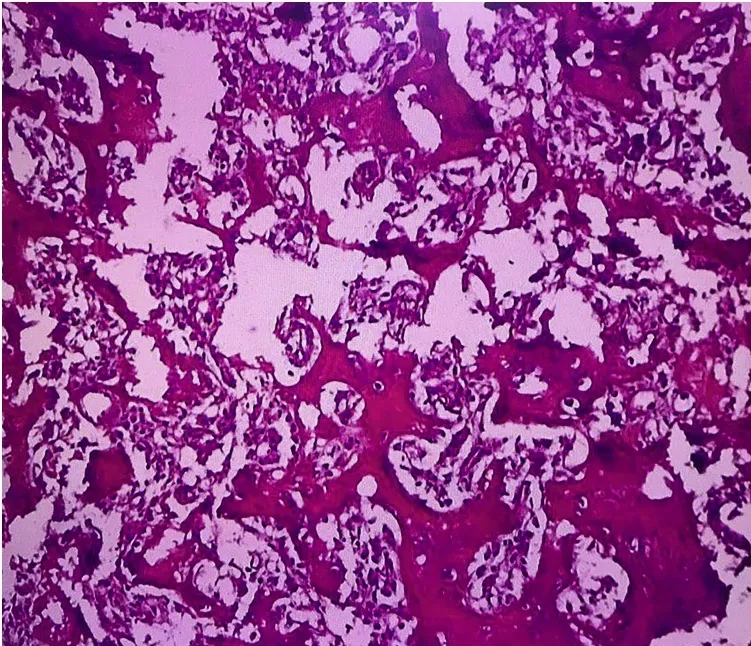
Micrograph shows irregular trabeculae of osteoid and woven bone lined by a rim of activated osteoblasts within a vascular fibrous stroma. (Hematoxylin and Eosin, 40x).
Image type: pathology (h&e)